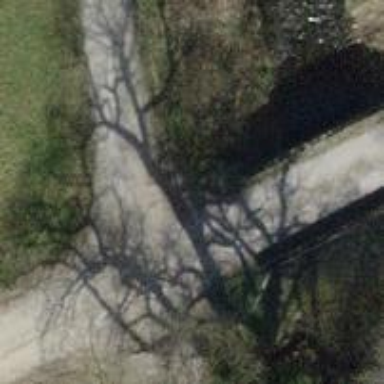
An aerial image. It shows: Track road with pebblestone surface running over bridge.